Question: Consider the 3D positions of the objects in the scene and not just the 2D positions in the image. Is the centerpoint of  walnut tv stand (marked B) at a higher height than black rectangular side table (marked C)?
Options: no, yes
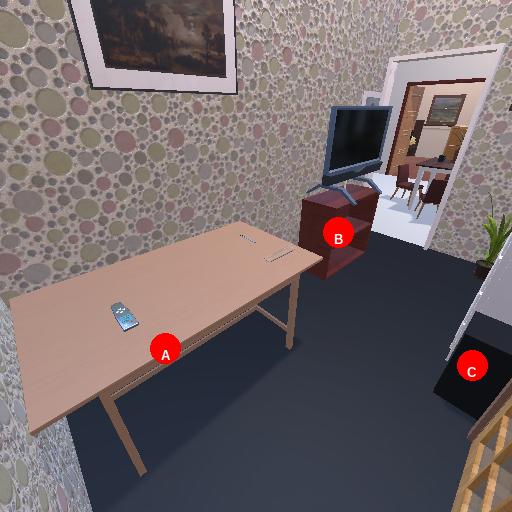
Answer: no